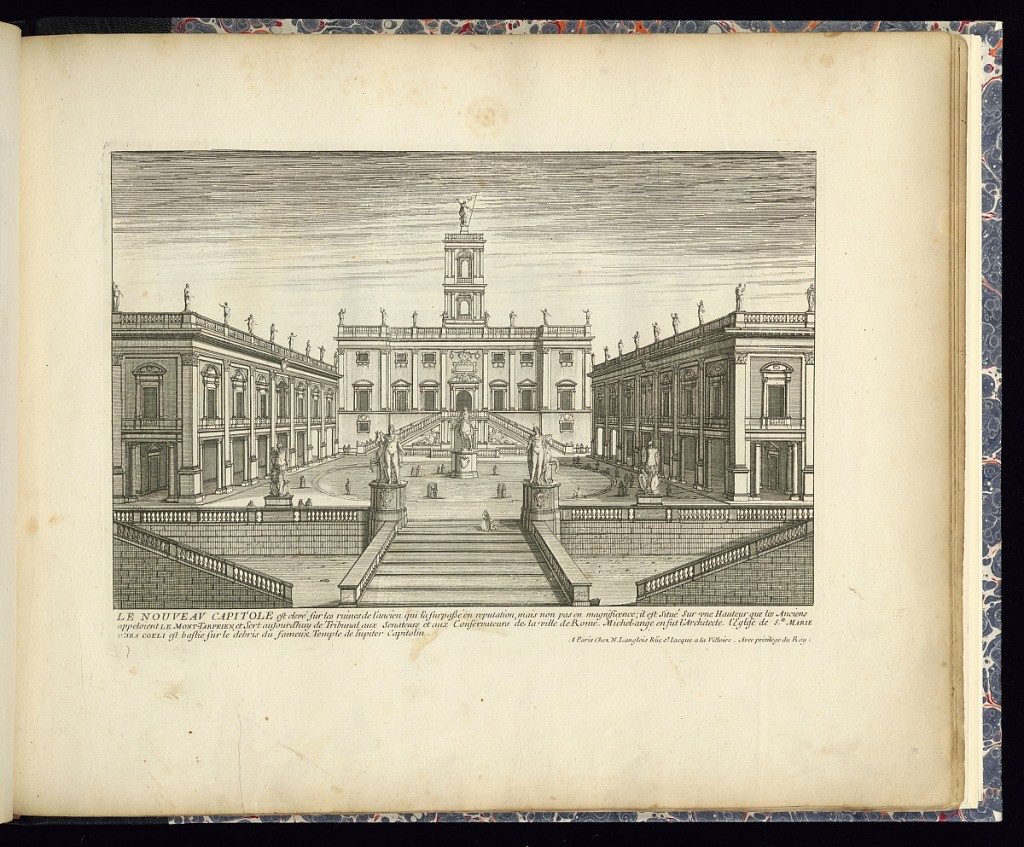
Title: LE NOUVEAU CAPITOLE
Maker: Gabriel Perelle, French, 1604–1677
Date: late 17th century
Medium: Etching on laid paper
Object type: Print
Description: View of the Capitoline Hill in Rome redesigned by Michelangelo, with stairs in the foreground and statues on plinths in the piazza. The front façade of the Palazzo Senatorio in the center with flanking buildings. Figures throughout. The plate is titled with a description.